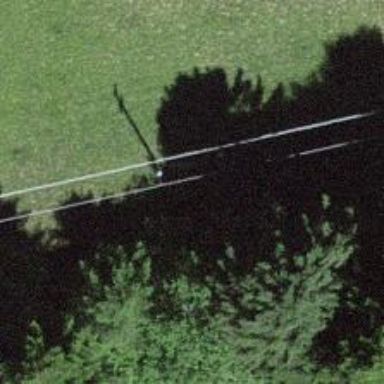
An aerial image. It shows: Minor power line.